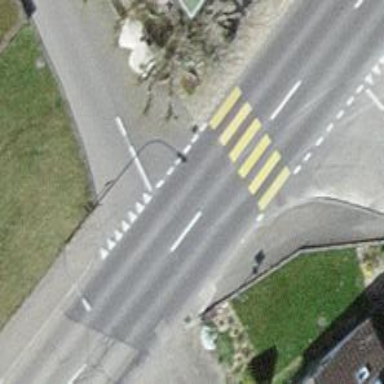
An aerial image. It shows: Marked road crossing.